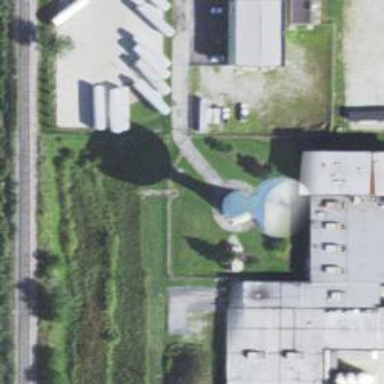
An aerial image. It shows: Water tower that is man-made.